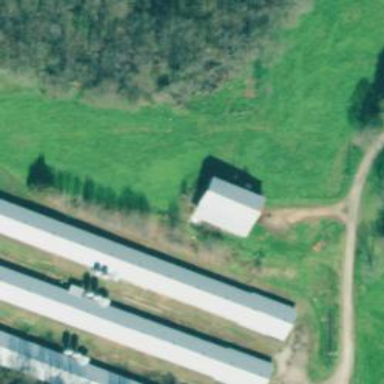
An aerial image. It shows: Farm.